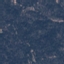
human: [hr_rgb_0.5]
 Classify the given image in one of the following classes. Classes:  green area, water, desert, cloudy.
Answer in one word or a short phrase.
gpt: green area